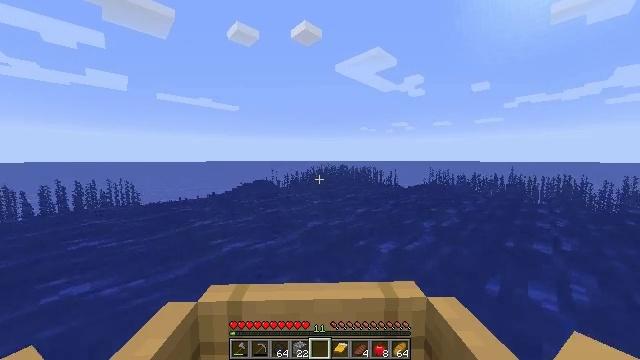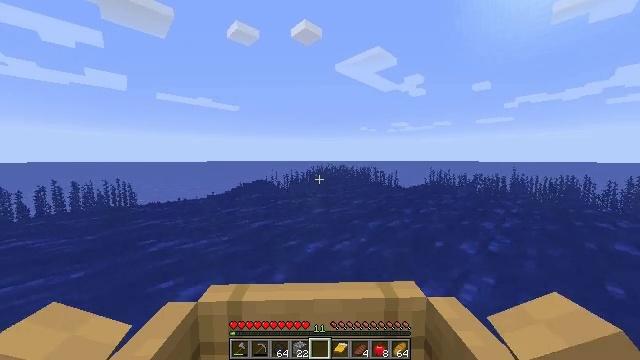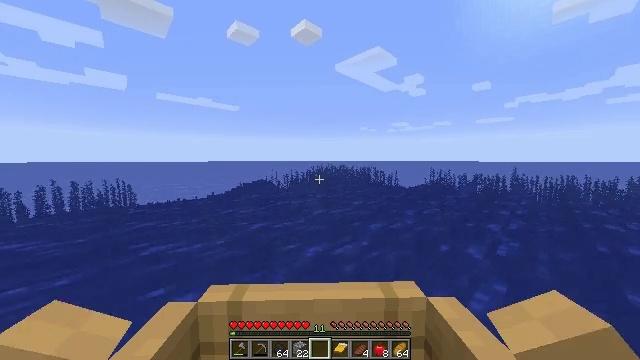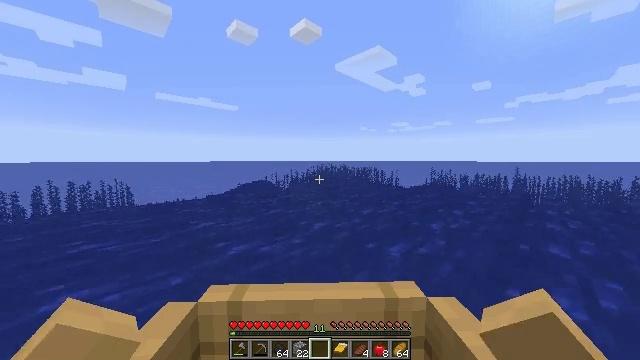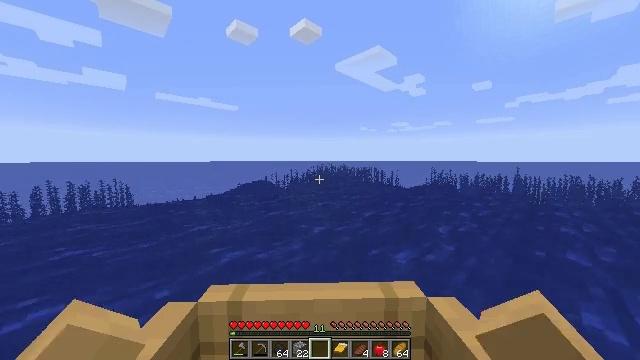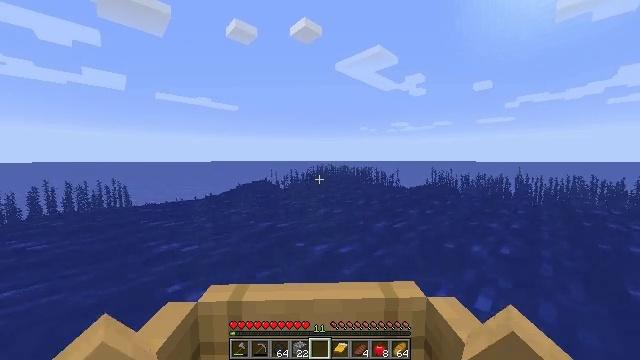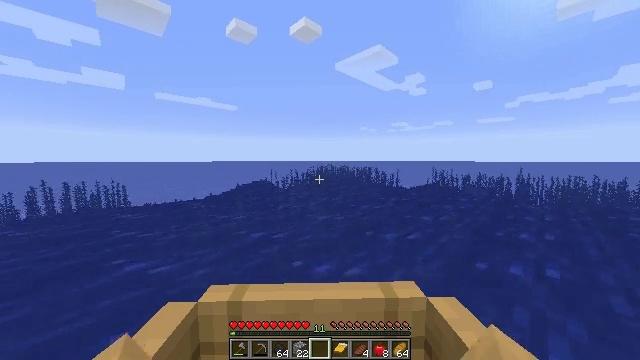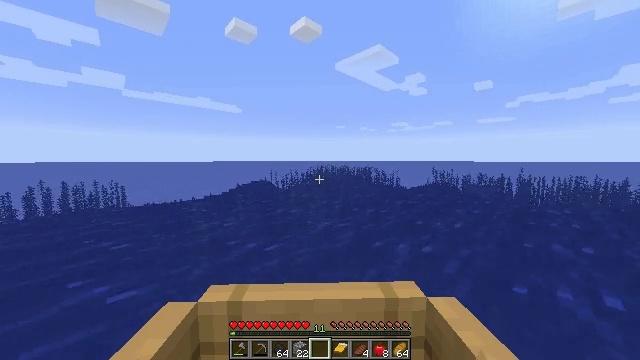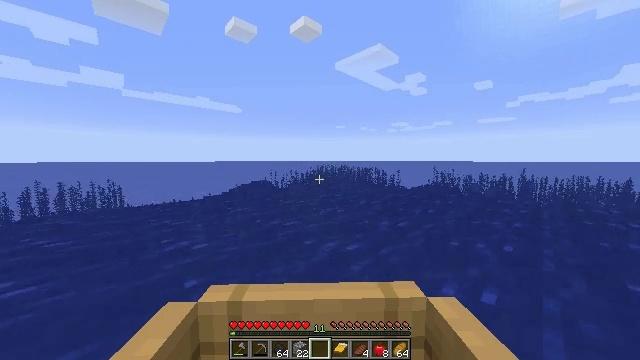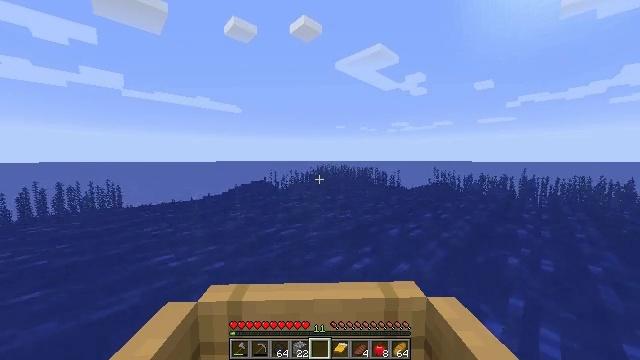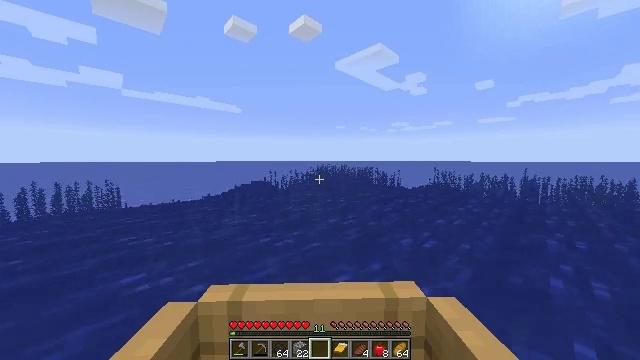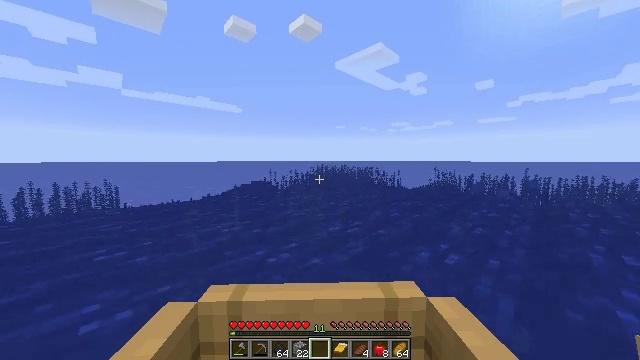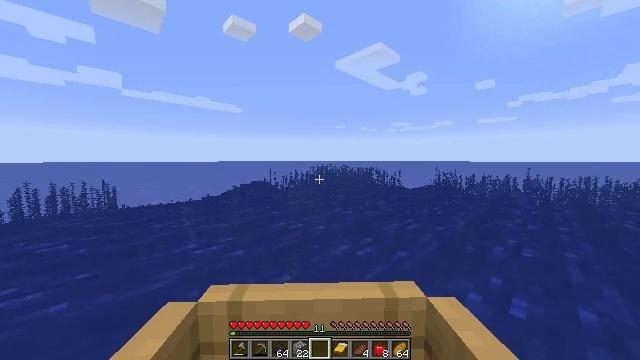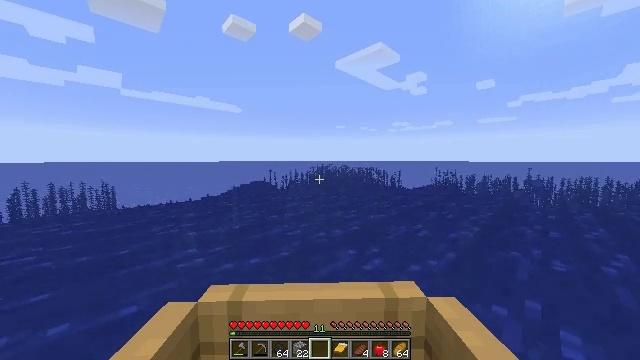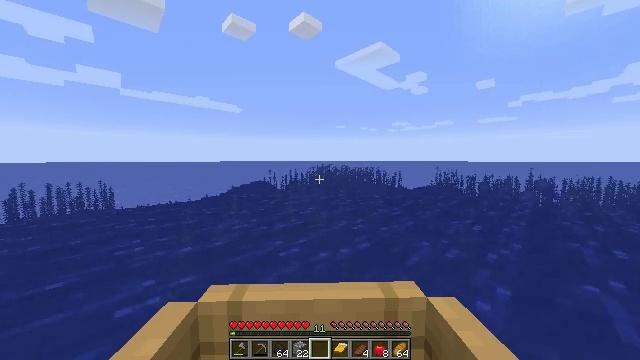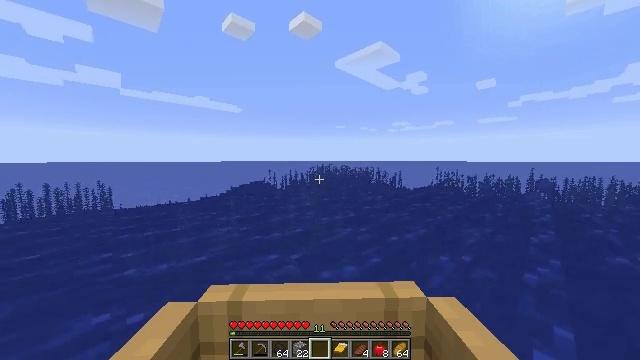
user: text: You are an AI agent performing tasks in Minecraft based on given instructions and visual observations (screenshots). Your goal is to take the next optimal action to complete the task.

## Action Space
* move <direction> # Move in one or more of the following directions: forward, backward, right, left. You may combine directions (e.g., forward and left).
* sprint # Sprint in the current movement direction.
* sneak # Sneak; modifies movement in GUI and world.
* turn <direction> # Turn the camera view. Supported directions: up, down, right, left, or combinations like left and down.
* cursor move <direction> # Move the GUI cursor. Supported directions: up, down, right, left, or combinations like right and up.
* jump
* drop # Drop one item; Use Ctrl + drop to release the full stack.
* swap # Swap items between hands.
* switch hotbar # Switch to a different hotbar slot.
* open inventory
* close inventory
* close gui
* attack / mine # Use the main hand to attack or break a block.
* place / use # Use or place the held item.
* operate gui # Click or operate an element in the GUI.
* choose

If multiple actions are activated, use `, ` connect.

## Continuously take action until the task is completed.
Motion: motion action
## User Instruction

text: Collect tall seagrass by holding left button.
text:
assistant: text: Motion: move forward, sprint
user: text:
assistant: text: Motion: move forward, sprint
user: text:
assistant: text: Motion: move forward, sprint
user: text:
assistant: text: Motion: move forward, sprint
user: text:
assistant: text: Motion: move forward, sprint
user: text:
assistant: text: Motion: move forward, sprint
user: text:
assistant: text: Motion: move forward, sprint
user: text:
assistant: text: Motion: move forward, sprint
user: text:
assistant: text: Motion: move forward, sprint
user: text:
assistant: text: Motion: move forward, sprint
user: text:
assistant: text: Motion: move forward, sprint
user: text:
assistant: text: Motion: move forward, sprint
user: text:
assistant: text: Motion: move forward, sprint
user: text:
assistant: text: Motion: move forward, sprint
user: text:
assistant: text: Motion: move forward, sprint
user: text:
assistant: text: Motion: move forward, sprint
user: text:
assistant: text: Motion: move forward, sprint
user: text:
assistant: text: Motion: move forward, sprint
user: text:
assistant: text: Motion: move forward, sprint
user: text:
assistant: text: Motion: move forward, sprint
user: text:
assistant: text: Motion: move forward, sprint
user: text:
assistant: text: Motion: move forward, sprint
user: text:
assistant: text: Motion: move forward and move right, sprint
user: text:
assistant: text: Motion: move forward and move right, sprint
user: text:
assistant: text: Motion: move forward and move right, sprint
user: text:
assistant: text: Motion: move forward and move right, sprint
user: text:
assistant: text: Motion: move forward and move right, sprint
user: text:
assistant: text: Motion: move forward and move right, sprint
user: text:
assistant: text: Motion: move forward and move right, sprint
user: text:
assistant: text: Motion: move forward, sprint